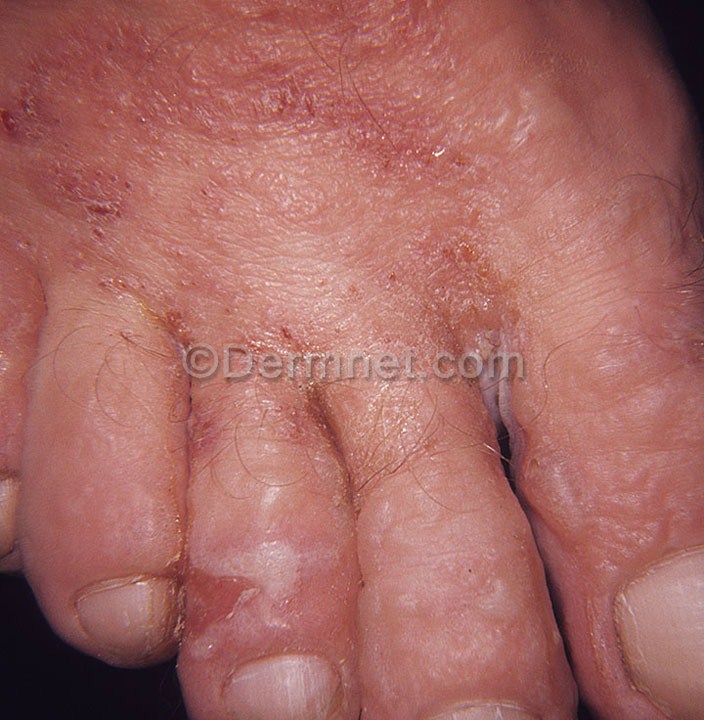
Disease: Eczema Photos